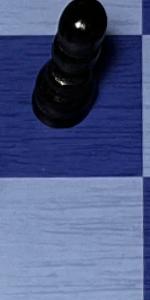
Label: Empty